Question: I have to add ajax action to date field. When user choose appropriate date, it should show at table all free apartment.
How to implement this at jsp page. I'm newly at JavaEE.
Here is content of page:
'''
<%@ page contentType="text/html;charset=UTF-8" language="java" pageEncoding="UTF-8" %>
<%@ page errorPage="error/errHandler.jsp" %>
<jsp:include page="/WEB-INF/jspf/header.jspf" />
<html>
<head>
<title>Reservation an apartment</title>
<h1 align="left">Reservation an apartment</h1>
</head>
<body>
<form method="post" action="${pageContext.request.contextPath}/bookRoom">
<div class="reservation-group" align="left">
<label class="places-label">Couch places at room</label>
<span class="selections">
<select id="r_select">
<option>select</option>
<option>1 person</option>
<option>2 persons</option>
<option>3 persons</option>
<option>4 persons</option>
</select>
</span>
</div>
<br/><br/>
<div class="reservation-group" align="left">
<label>Star rating</label>
<select>
<option>select</option>
<option>2 stars</option>
<option>3 stars</option>
<option>4 stars</option>
<option>5 stars</option>
</select>
</div>
<br/><br/>
<div align="left">
<label>Check-in date</label>
<input type="date" placeholder="yy/mm/dd"/>
</div>
<br/><br/>
<div align="left">
<label>Check-out date</label>
<input type="date"/>
</div>
<br/><br/>
<div class="register-group" align="left">
<div class="selections">
<input type="reset" value="Reset" class="btn" />
<input type="submit" value="Register" class="btn" />
</div>
</div>
</form>
</body>
</html>
'''
How does this ajax technologist works on jsp in general? Do we need to use javascript or jquery? If yes, how exactly will be right.
Looking of the page:

I want to understand this implementation. Any suggestions are appreciate.
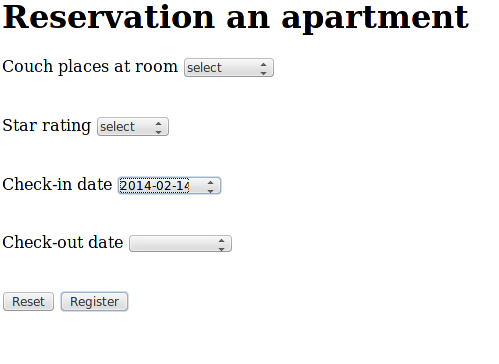
Answer: This has nothing to do with the type of server-side view rendering technology you are using (in your case JSP), it's a question of having some JavaScript code react on a change in the date select box and then trigger a call to a server function that returns the available apartments given the entered date.
JQuery JavaScript, it's a commonly used JavaScript framework. And yes, you could very well use it for this task. Just add an id to your date select box (for example "checkindate"):
'<input id="checkindate" type="date" placeholder="yy/mm/dd"/>'
and then use JQuery to attach code to the change event which calls your server with the selected date:
'''
$(document).ready(function() {
$("#checkindate").change(function(event) {
var selectedDate = event.target.value;
$.get("/your/server/function?selectedDate=" + selectedDate, function(data) {
// populate list with data
}, "json");
});
});
'''
Your server function will have to read the query parameter "selectedDate" and with that construct a list of available apartments in (for example) <URL> format and return that to the client.